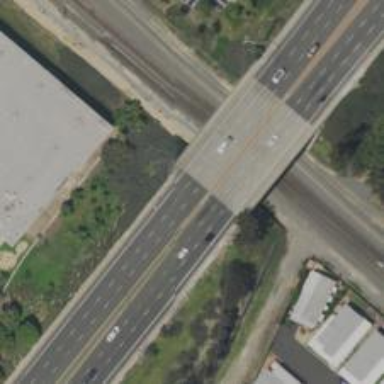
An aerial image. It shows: Secondary road crossing bridge.